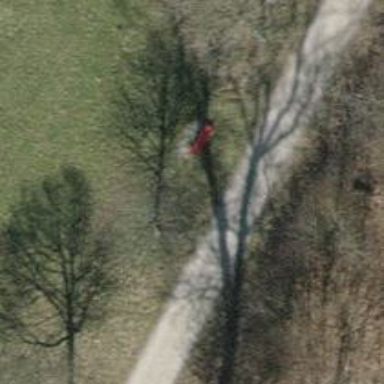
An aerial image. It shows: Red bench.